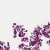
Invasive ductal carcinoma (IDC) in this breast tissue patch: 0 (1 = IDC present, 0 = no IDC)